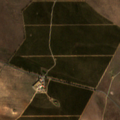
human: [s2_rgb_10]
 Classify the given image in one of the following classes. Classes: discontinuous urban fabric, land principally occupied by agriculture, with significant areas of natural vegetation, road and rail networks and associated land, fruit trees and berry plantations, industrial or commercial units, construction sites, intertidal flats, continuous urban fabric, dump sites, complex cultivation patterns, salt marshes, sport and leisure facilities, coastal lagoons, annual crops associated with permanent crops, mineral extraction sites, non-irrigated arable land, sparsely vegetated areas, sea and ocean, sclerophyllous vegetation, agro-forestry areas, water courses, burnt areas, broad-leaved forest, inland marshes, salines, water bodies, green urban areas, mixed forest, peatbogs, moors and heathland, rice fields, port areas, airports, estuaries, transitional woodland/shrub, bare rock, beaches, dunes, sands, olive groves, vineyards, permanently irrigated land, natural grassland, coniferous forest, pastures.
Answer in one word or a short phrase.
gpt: non-irrigated arable land, olive groves, transitional woodland/shrub